Question: The <URL> says about the releaseNotes tag
> v1.5 A description of the changes made in each release of the package. This field only shows up when the tab is selected and the package is an update to a previously installed package. It is displayed where the Description would normally be displayed.
I created two nuspec files, both containing (with different 'version' tags of course)
'''
<?xml version="1.0"?>
<package >
<metadata>
<id>TestReleaseNotes</id>
<version>1.0</version>
<authors>adrianm</authors>
<requireLicenseAcceptance>false</requireLicenseAcceptance>
<description>Description</description>
<releaseNotes>Release notes</releaseNotes>
</metadata>
<files>
<file src="Test.cs" target="content" />
</files>
</package>
'''
I installed 1.0 in VS2013 and selected the update tab but I can't see the release notes.

What am I missing?
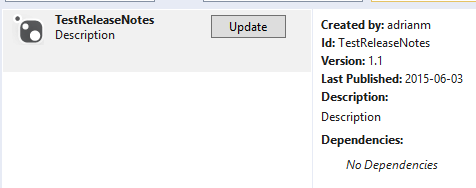
Answer: Found this out myself.
The release notes are displayed if I open the "Manage NuGet packages" dialog from the 'project'.

but not when I open it from the 'solution'.
The behaviour is the same for my own packages as well as nuget.org